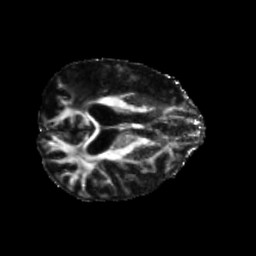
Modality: FA
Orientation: axial
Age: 56
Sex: male
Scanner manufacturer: siemens
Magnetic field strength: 3 T
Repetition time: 5.25 s
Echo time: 0.08 s